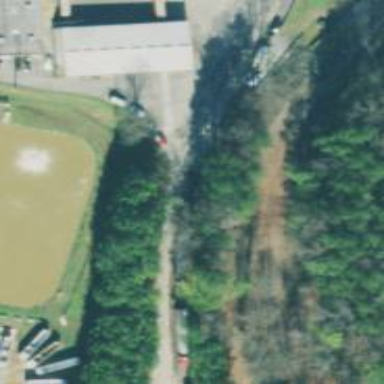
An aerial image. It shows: Rail spur service.